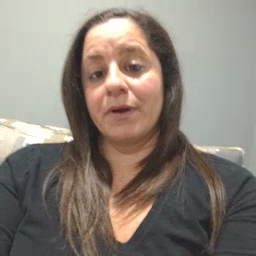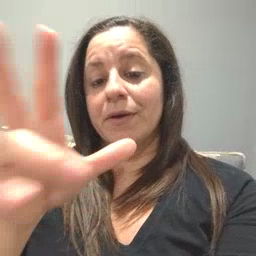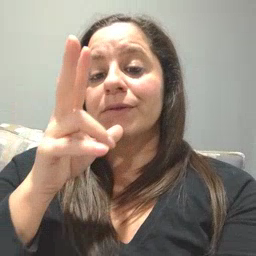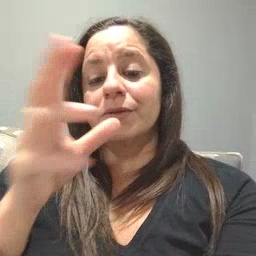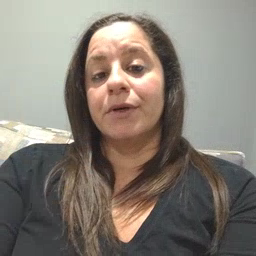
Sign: hen